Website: macys
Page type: cart
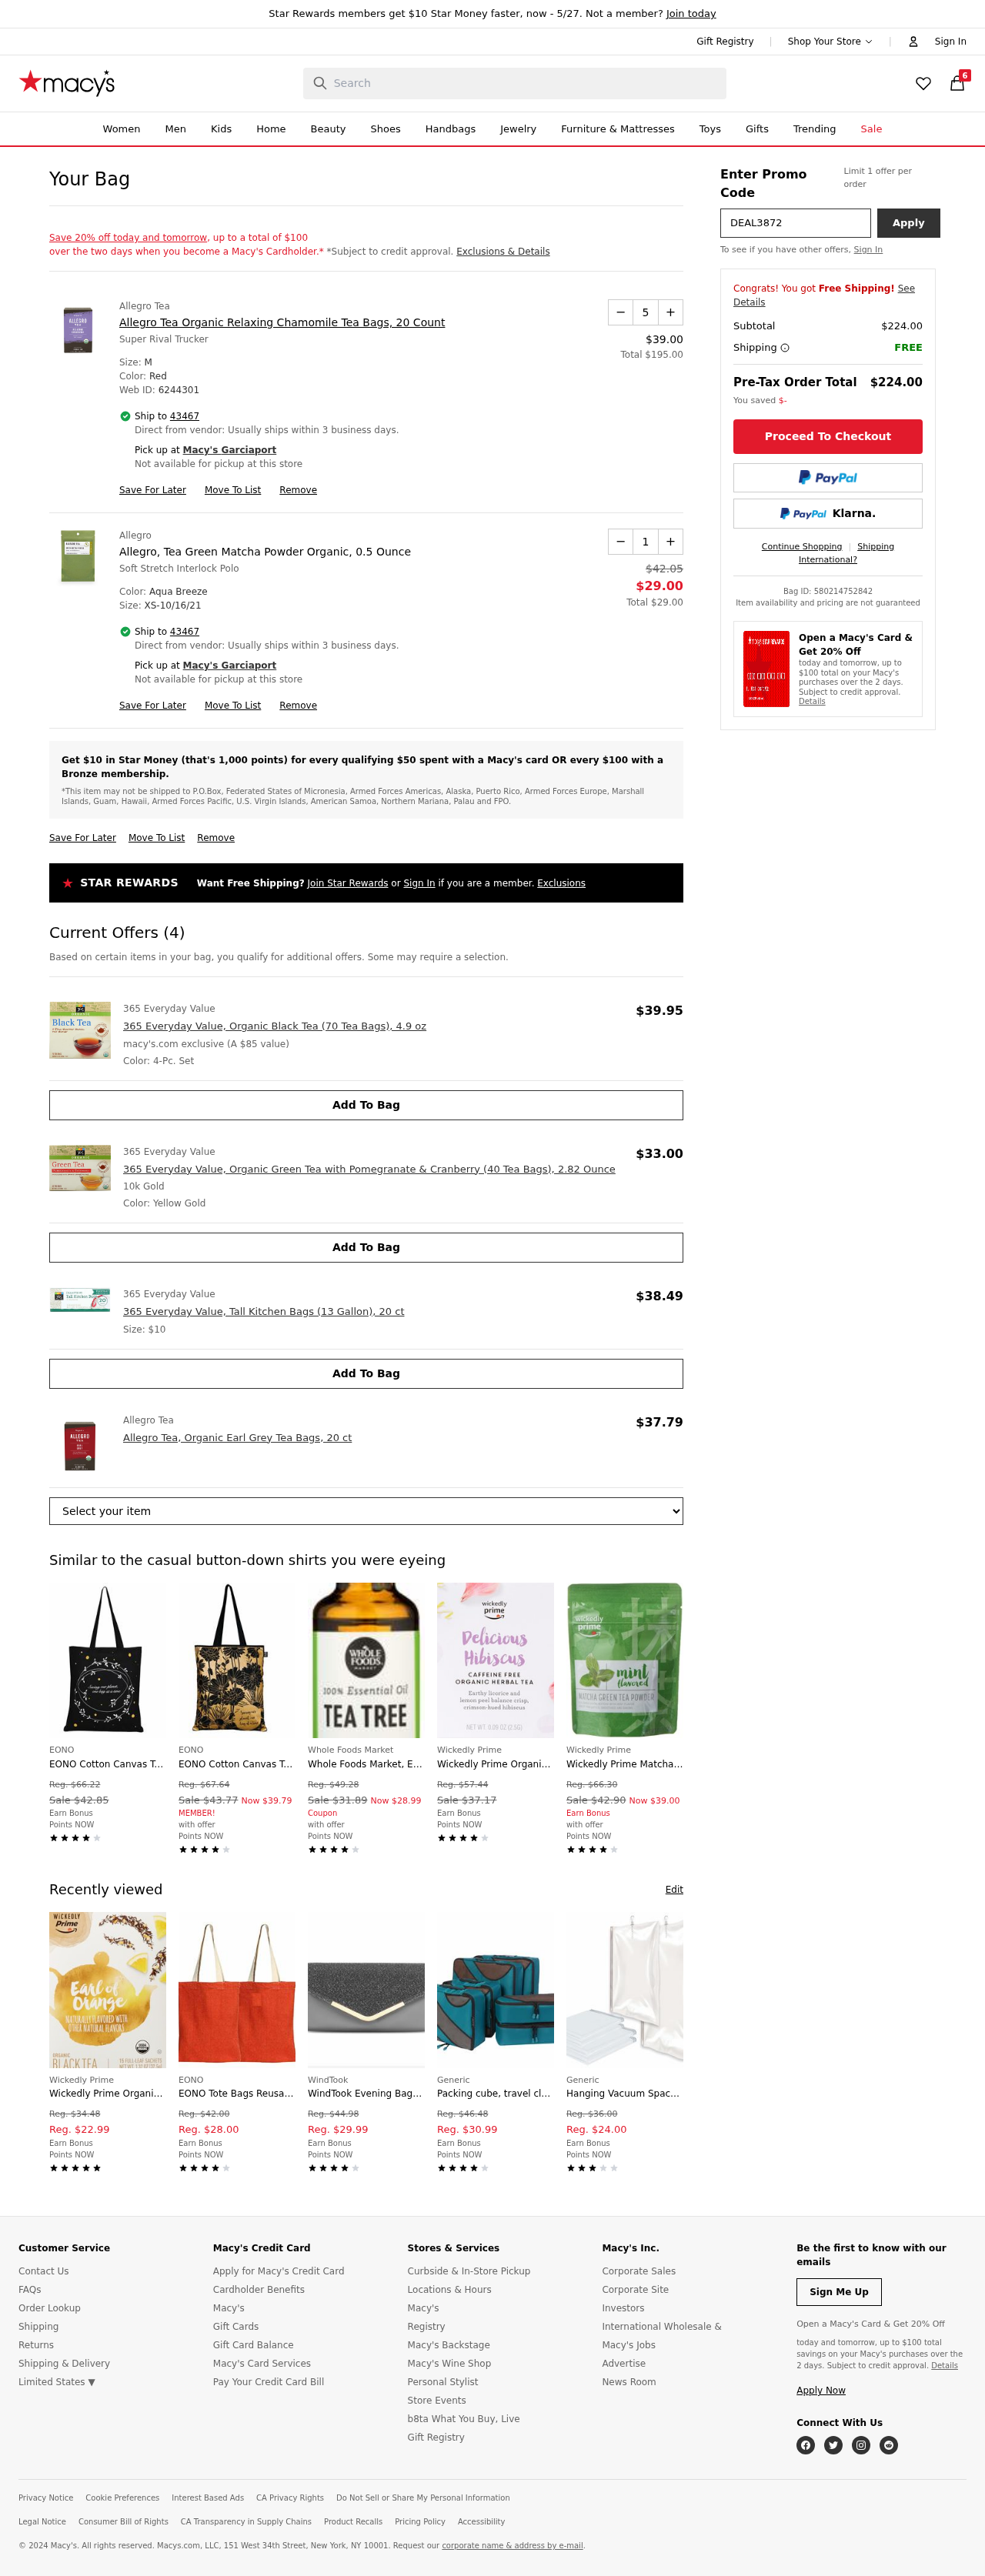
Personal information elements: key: PII_CITY
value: Garciaport
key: PII_POSTCODE
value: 43467
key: PII_PROMO_CODE
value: DEAL3872
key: PII_POSTCODE_FULL
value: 43467
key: PII_POSTCODE_NUMERIC
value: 43467
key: PII_CITY2
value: Garciaport
Product elements: key: PRODUCT1_BRAND
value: Allegro Tea
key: PRODUCT1_NAME
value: Allegro Tea Organic Relaxing Chamomile Tea Bags, 20 Count
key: PRODUCT1_PRICE
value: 39
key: PRODUCT1_QUANTITY
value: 5
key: PRODUCT2_BRAND
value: Allegro
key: PRODUCT2_NAME
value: Allegro, Tea Green Matcha Powder Organic, 0.5 Ounce
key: PRODUCT2_PRICE
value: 29
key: PRODUCT2_QUANTITY
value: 1
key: PRODUCT3_BRAND
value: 365 Everyday Value
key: PRODUCT3_NAME
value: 365 Everyday Value, Organic Black Tea (70 Tea Bags), 4.9 oz
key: PRODUCT3_PRICE
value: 39.95
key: PRODUCT4_BRAND
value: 365 Everyday Value
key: PRODUCT4_NAME
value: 365 Everyday Value, Organic Green Tea with Pomegranate & Cranberry (40 Tea Bags), 2.82 Ounce
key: PRODUCT4_PRICE
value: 33
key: PRODUCT5_BRAND
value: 365 Everyday Value
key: PRODUCT5_NAME
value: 365 Everyday Value, Tall Kitchen Bags (13 Gallon), 20 ct
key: PRODUCT5_PRICE
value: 38.49
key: PRODUCT6_BRAND
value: Allegro Tea
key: PRODUCT6_NAME
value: Allegro Tea, Organic Earl Grey Tea Bags, 20 ct
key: PRODUCT6_PRICE
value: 37.79
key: PRODUCT1_TOTAL
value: Total $195.00
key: PRODUCT2_ORIGINAL_PRICE
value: $42.05
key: PRODUCT2_TOTAL
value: Total $29.00
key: PRODUCT7_BRAND
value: EONO
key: PRODUCT7_NAME
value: EONO Cotton Canvas Tote Bag Reusable Shopping Bag | Grocery Shoulder Bags | Eco-Friendly Gifts for W
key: PRODUCT7_ORIGINAL_PRICE
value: Reg. $66.22
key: PRODUCT7_SALE_PRICE
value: Sale $42.85
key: PRODUCT8_BRAND
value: EONO
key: PRODUCT8_NAME
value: EONO Cotton Canvas Tote Bag Reusable Shopping Bag Grocery Shoulder Bags Eco-friendly Gifts for Women
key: PRODUCT8_ORIGINAL_PRICE
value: Reg. $67.64
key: PRODUCT8_SALE_PRICE
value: Sale $43.77
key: PRODUCT8_PRICE
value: Now $39.79
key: PRODUCT9_BRAND
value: Whole Foods Market
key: PRODUCT9_NAME
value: Whole Foods Market, Essential Oil, Tea Tree, 1 fl oz
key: PRODUCT9_ORIGINAL_PRICE
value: Reg. $49.28
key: PRODUCT9_SALE_PRICE
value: Sale $31.89
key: PRODUCT9_PRICE
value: Now $28.99
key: PRODUCT10_BRAND
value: Wickedly Prime
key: PRODUCT10_NAME
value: Wickedly Prime Organic Herbal Tea, Delicious Hibiscus, Single Serving Sample
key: PRODUCT10_ORIGINAL_PRICE
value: Reg. $57.44
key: PRODUCT10_SALE_PRICE
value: Sale $37.17
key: PRODUCT11_BRAND
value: Wickedly Prime
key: PRODUCT11_NAME
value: Wickedly Prime Matcha Green Tea Powder, Mint Flavored, Culinary Grade, 2 Ounce
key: PRODUCT11_ORIGINAL_PRICE
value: Reg. $66.30
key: PRODUCT11_SALE_PRICE
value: Sale $42.90
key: PRODUCT11_PRICE
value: Now $39.00
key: PRODUCT12_BRAND
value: Wickedly Prime
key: PRODUCT12_NAME
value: Wickedly Prime Organic Black Full-Leaf Tea, Earl Of Orange Premium Tea Sachets, 15 Count
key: PRODUCT12_ORIGINAL_PRICE
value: Reg. $34.48
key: PRODUCT12_PRICE
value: Reg. $22.99
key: PRODUCT13_BRAND
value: EONO
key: PRODUCT13_NAME
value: EONO Tote Bags Reusable Shopping Bag Eco-Friendly Recycled Cotton Fabric Handbag Grocery Shoulder Pl
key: PRODUCT13_ORIGINAL_PRICE
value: Reg. $42.00
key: PRODUCT13_PRICE
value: Reg. $28.00
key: PRODUCT14_BRAND
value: WindTook
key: PRODUCT14_NAME
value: WindTook Evening Bags for Women,Envolope Evening Purses and Handbags,Clutch Crossbody bags,Classic W
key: PRODUCT14_ORIGINAL_PRICE
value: Reg. $44.98
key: PRODUCT14_PRICE
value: Reg. $29.99
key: PRODUCT15_BRAND
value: Generic
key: PRODUCT15_NAME
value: Packing cube, travel clothes bag set, suitcase organiser travel cube, luggage organiser, packing bag
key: PRODUCT15_ORIGINAL_PRICE
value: Reg. $46.48
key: PRODUCT15_PRICE
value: Reg. $30.99
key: PRODUCT16_BRAND
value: Generic
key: PRODUCT16_NAME
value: Hanging Vacuum Space Saver Bags for Clothes, 2 Pack (135x70) +2pack(105x70) cm Vacuum Seal Storage B
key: PRODUCT16_ORIGINAL_PRICE
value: Reg. $36.00
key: PRODUCT16_PRICE
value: Reg. $24.00
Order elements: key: ORDER_NUM_ITEMS
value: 6
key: ORDER_SUBTOTAL
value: $224.00
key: ORDER_SUBTOTAL2
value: $224.00
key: ORDER_ID
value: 580214752842
Search elements: key: HEADER_SEARCH
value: Search